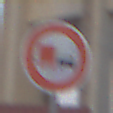
Verkehrszeichen: UeberholverbotKraftfahrzeuge
Umgebung: Outdoor, Suburban
Tageszeit: SunriseSunset
Wetter: Clear
Licht: Natural
Jahreszeit: NotSpecified
Kontrast: LowContrast